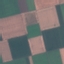
Land use / land cover: AnnualCrop